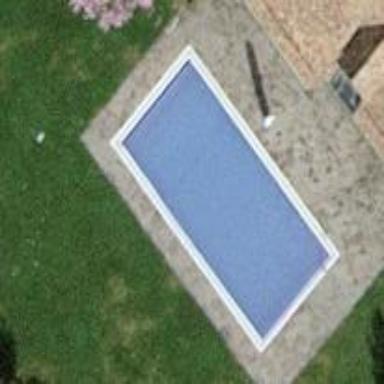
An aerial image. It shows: Swimming pool located in leisure land.